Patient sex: F
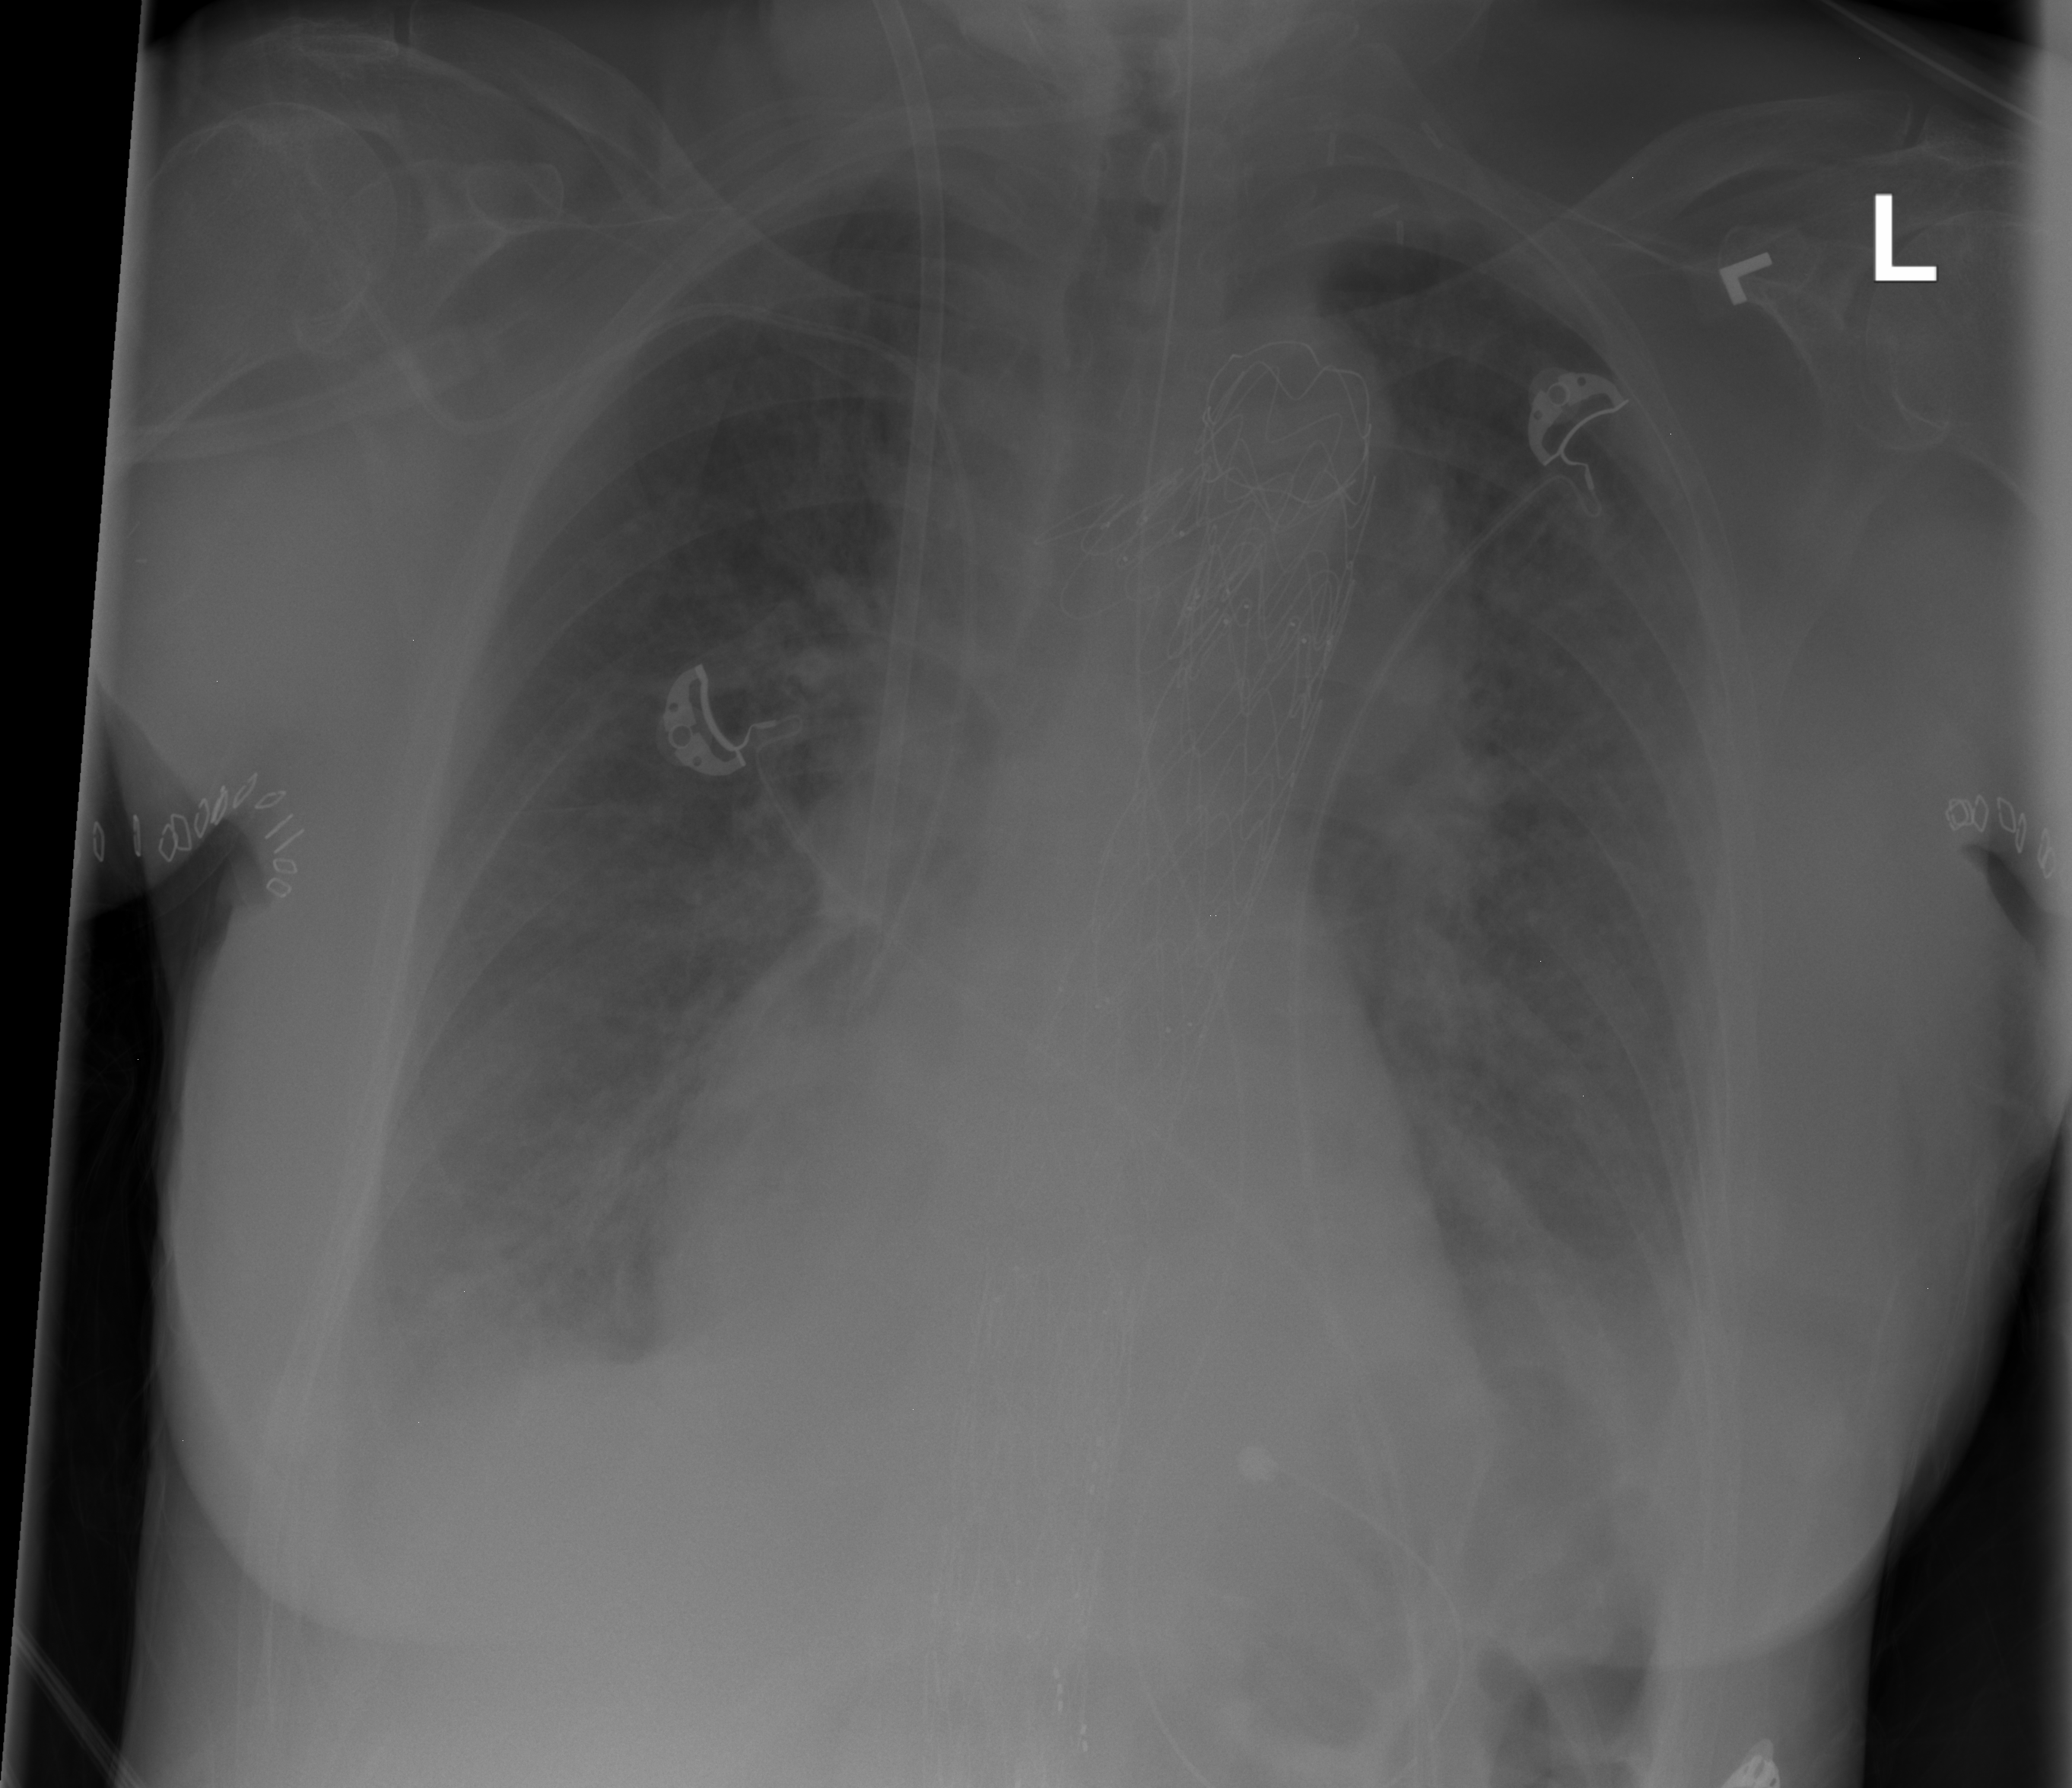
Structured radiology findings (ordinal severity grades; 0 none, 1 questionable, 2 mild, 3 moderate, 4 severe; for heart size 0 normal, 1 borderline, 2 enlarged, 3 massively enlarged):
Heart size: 0
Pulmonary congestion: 3
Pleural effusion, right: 2
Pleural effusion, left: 2
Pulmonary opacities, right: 0
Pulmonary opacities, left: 0
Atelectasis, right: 0
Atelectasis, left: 0